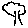
Label: tree